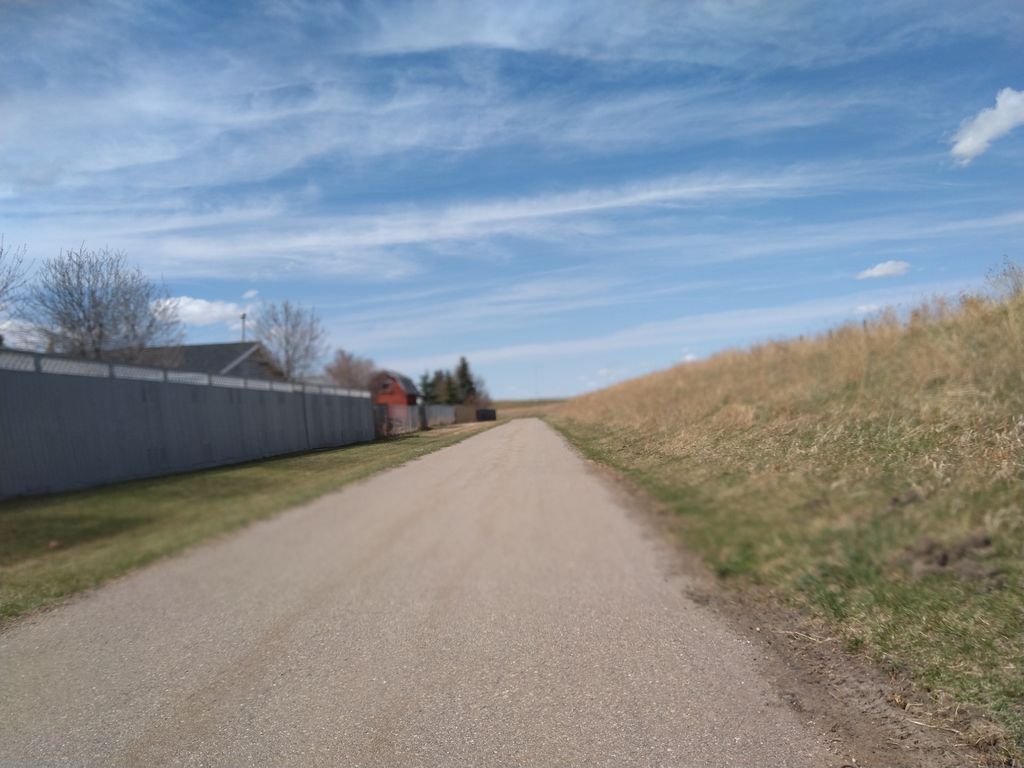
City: calgary